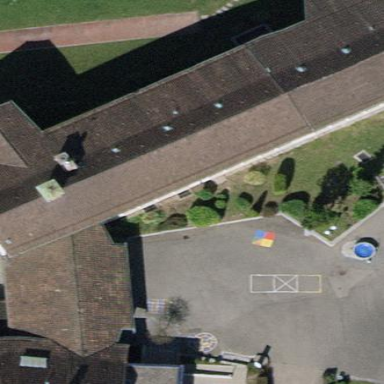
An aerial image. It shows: School building.